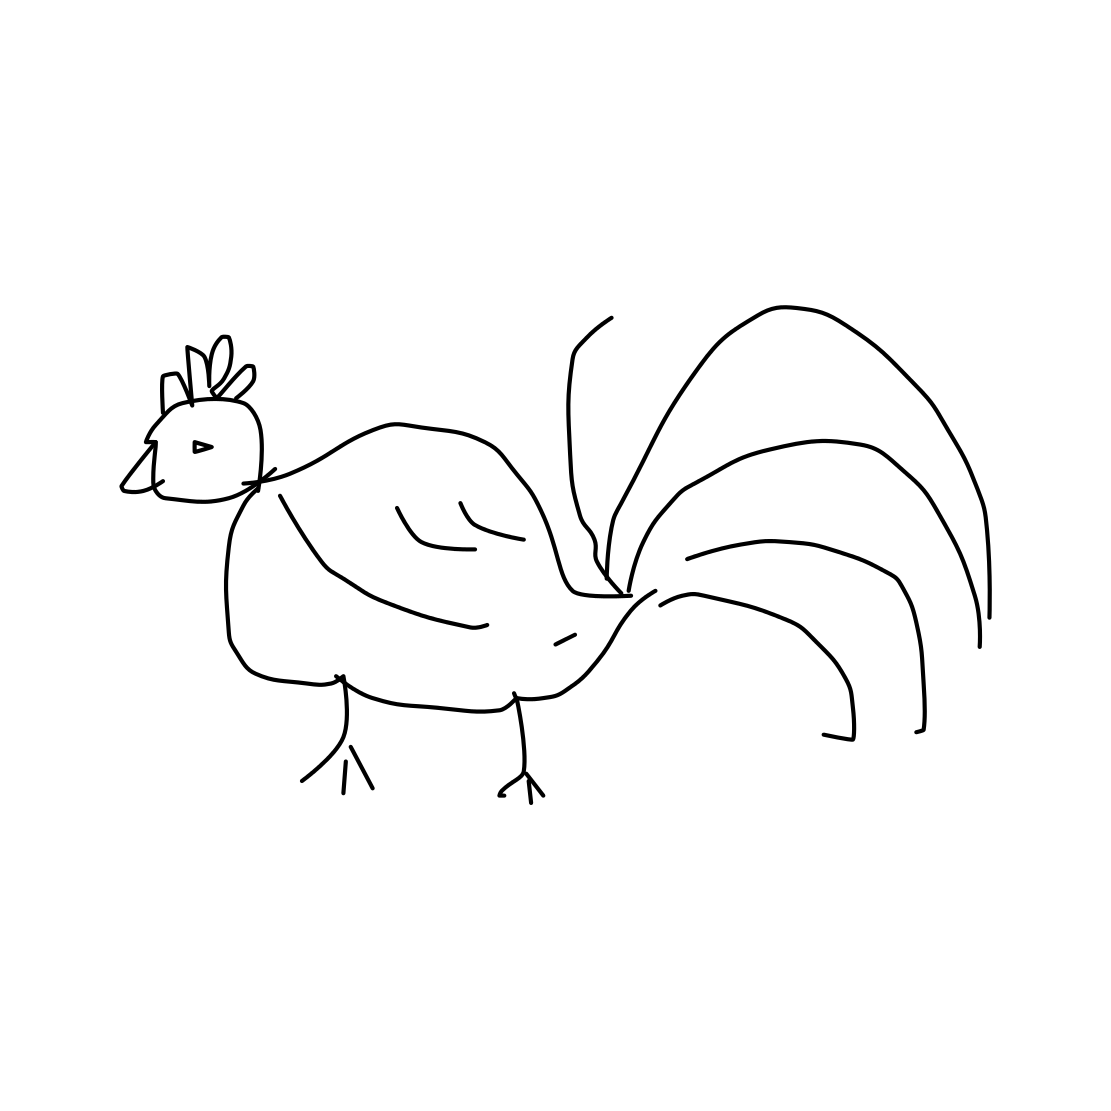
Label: rooster